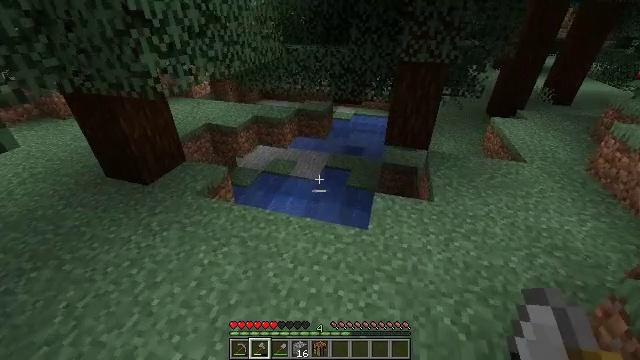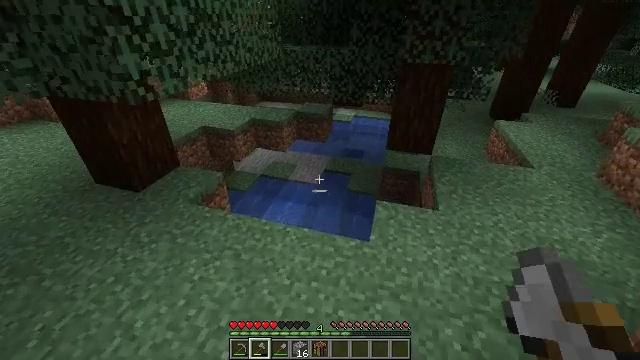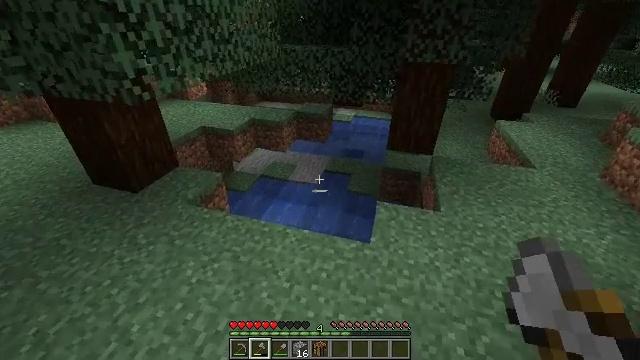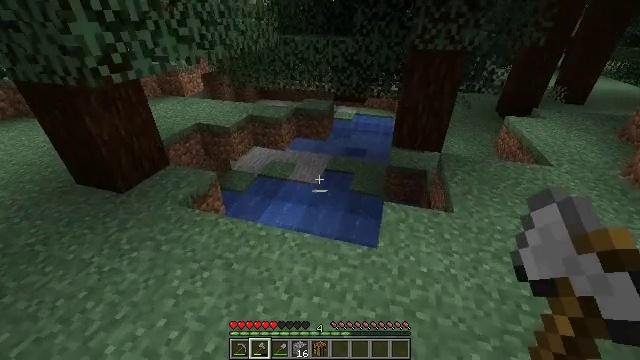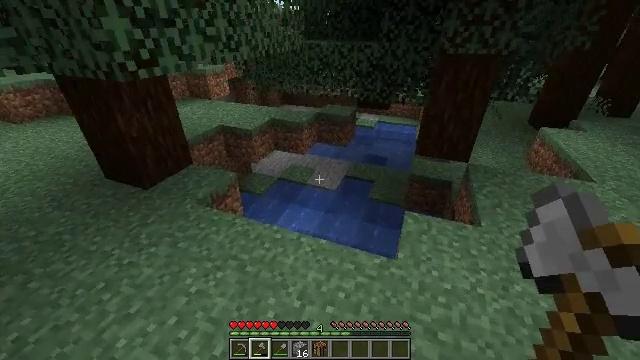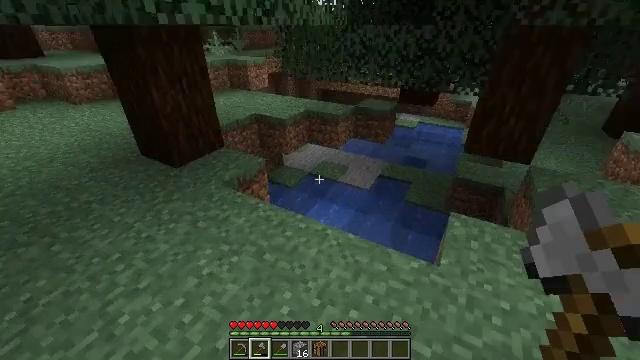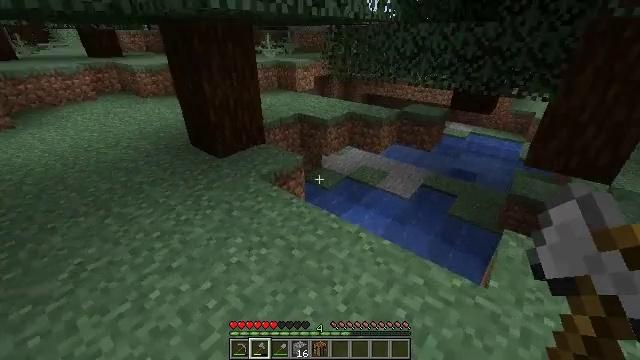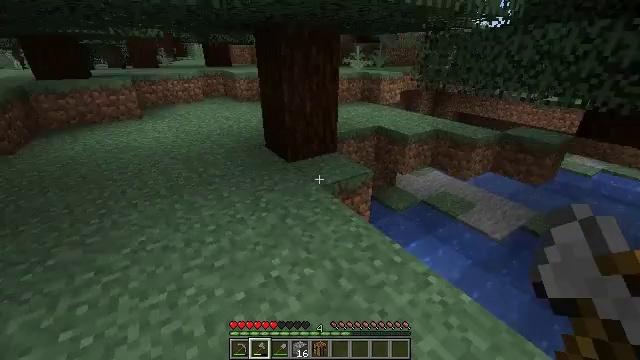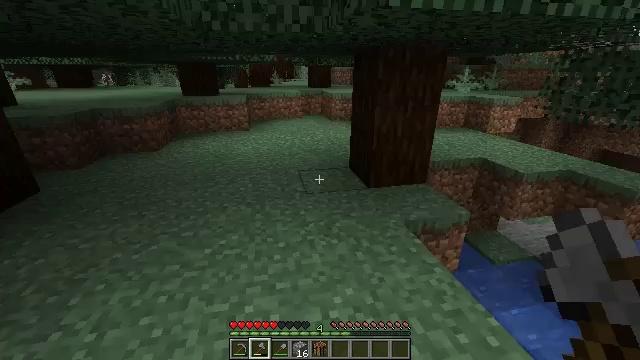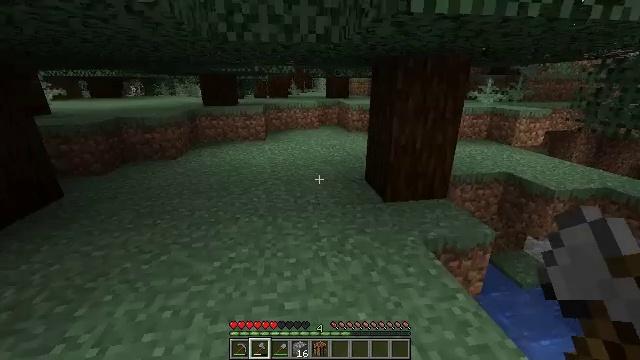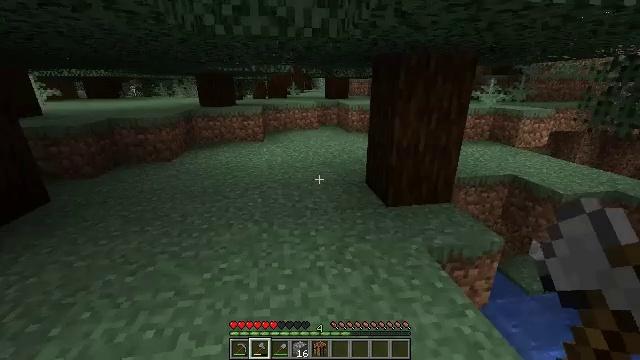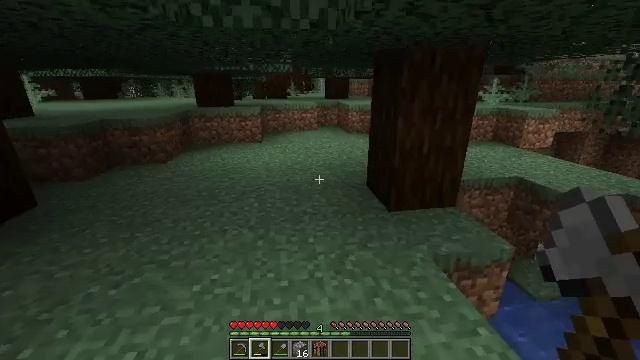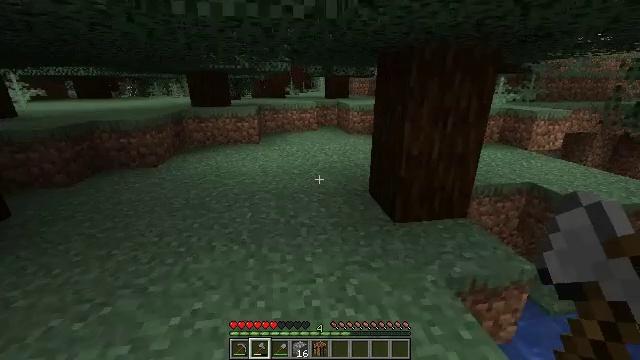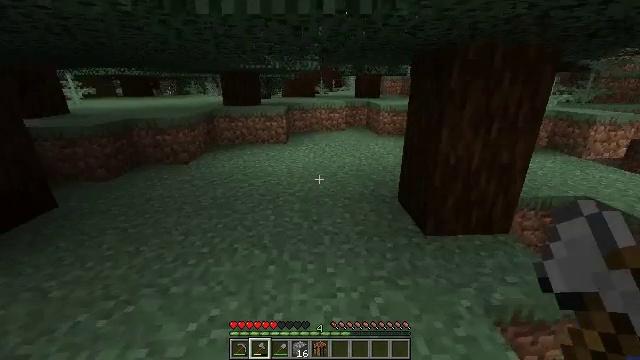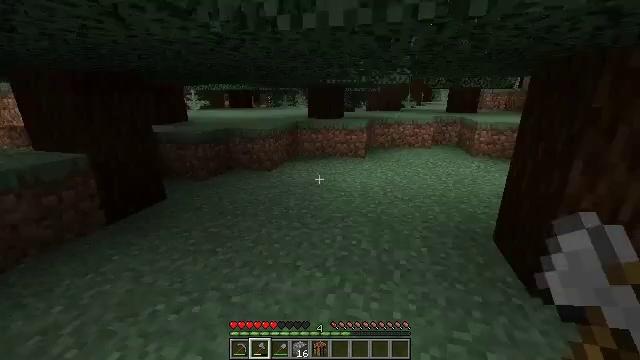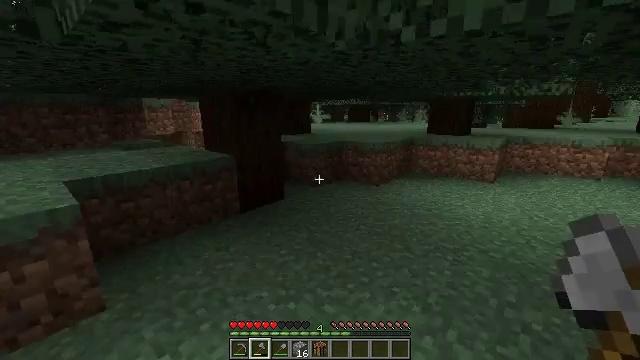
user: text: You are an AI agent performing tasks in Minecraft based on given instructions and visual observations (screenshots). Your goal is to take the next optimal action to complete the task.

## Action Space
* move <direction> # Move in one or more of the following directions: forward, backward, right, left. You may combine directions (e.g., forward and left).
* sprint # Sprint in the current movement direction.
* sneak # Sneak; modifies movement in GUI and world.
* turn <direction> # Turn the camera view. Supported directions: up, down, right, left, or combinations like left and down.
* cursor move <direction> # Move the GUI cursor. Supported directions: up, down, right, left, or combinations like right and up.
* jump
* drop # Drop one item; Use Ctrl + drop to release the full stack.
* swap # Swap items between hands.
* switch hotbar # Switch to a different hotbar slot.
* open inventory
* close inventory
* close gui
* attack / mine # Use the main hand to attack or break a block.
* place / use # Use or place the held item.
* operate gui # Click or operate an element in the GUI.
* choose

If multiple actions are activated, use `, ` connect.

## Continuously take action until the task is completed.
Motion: motion action
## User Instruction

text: Hunt wild animals.
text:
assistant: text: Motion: move forward
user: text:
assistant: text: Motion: move forward
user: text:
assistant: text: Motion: move forward
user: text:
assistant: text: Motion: move forward, turn left and up
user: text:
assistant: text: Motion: move forward, turn left
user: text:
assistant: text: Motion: move forward, turn left and up
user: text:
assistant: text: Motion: move forward, turn left and up
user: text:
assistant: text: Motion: move forward, turn left and up
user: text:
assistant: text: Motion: move forward, turn left and up
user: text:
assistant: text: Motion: move forward
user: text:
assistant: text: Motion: move forward
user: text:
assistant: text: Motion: move forward
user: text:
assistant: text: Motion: move forward, turn left
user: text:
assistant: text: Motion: move forward, turn left and up
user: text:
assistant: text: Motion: turn left and up
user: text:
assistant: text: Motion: turn left and up
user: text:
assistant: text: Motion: turn left and up
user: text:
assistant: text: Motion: no_op
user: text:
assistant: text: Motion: no_op
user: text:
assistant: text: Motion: no_op
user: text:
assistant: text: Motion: turn left and up
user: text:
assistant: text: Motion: turn left
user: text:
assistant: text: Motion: turn left
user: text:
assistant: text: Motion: turn right
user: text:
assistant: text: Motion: move forward, turn right
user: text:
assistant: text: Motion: move forward, turn right and down
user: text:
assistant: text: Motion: move forward, turn right and down
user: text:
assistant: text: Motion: move forward, turn right and down
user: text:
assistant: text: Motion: move forward, turn down
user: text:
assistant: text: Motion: move forward, turn down